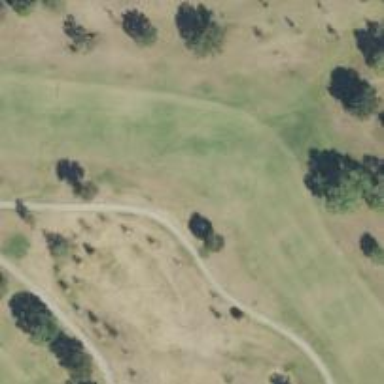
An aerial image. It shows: Golf hole.